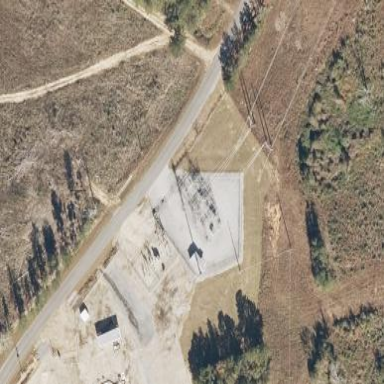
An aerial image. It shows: Power substation with fence around it. The substation is used for switching.